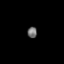
Tissue: lung
Cell type: Epithelial cells
Senescence score: 0.5663
Nuclear area (px): 103
Mean DAPI intensity: 112.35